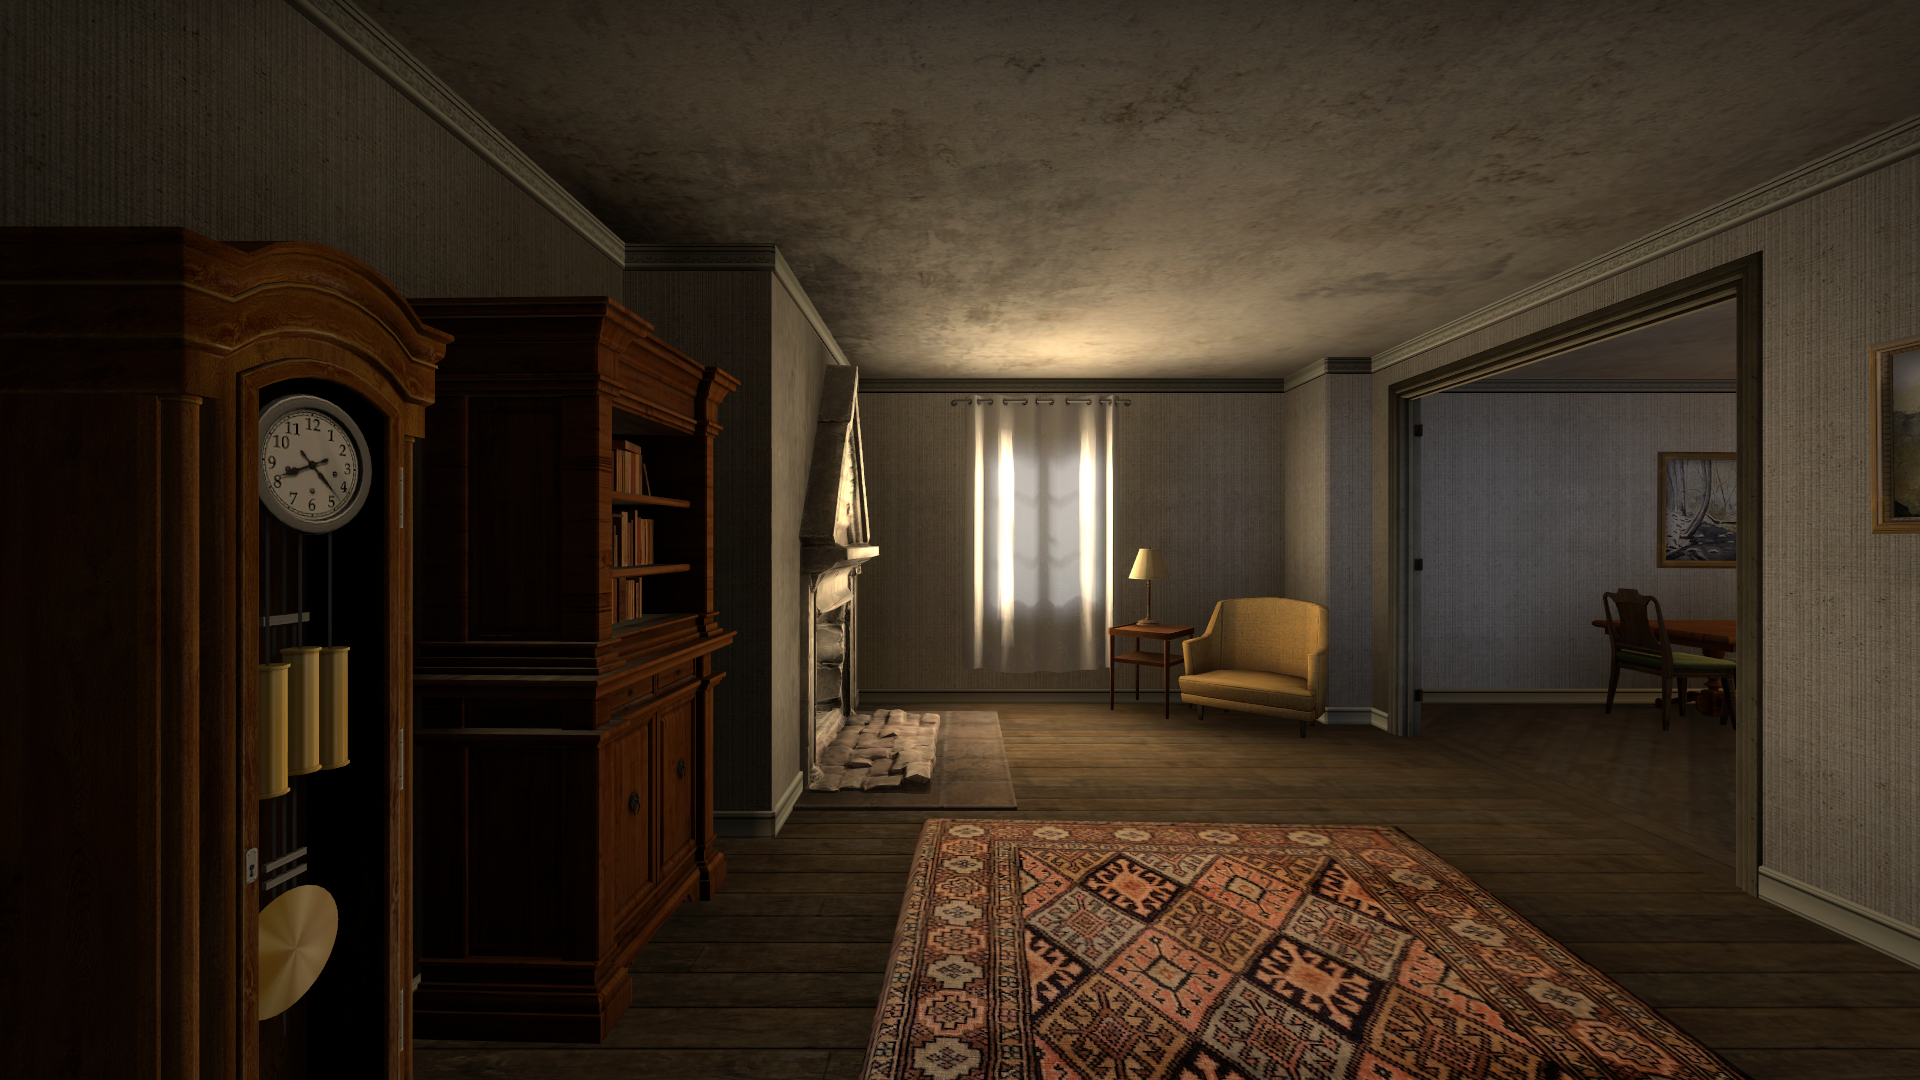
Map: de_inferno